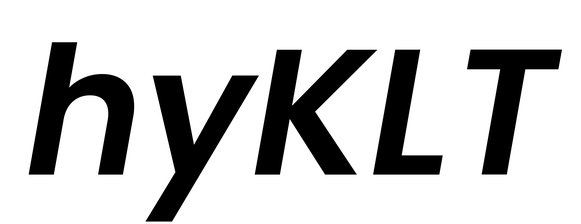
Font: Poppins-SemiBoldItalic